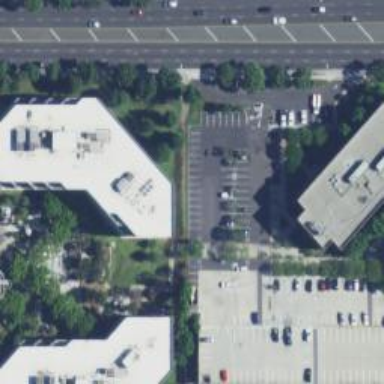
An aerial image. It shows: Commercial building.